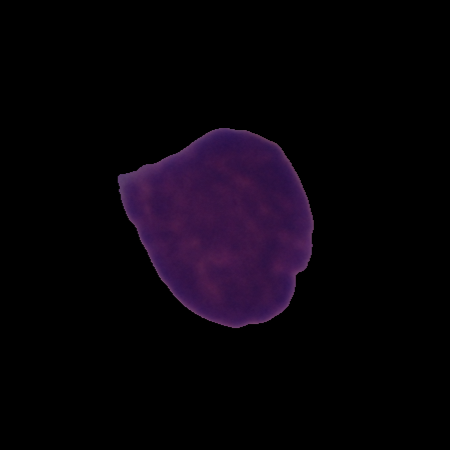
Label: cancer